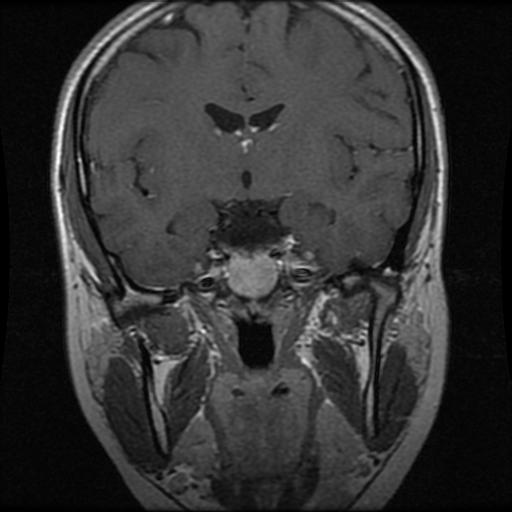
Label: pituitary